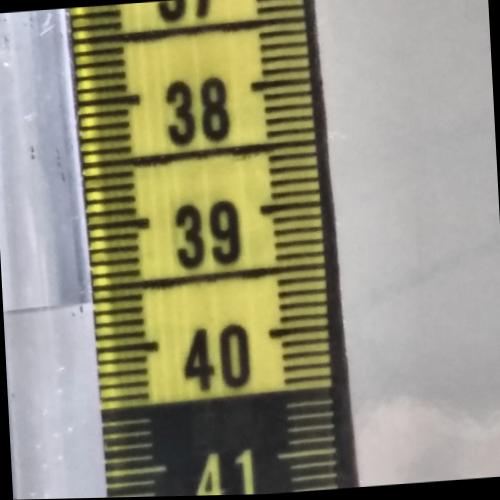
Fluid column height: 39.6 cm